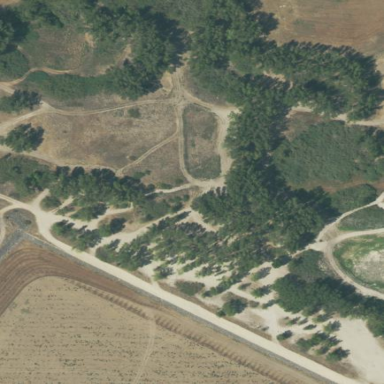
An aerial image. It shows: Campsite designated for tourism.